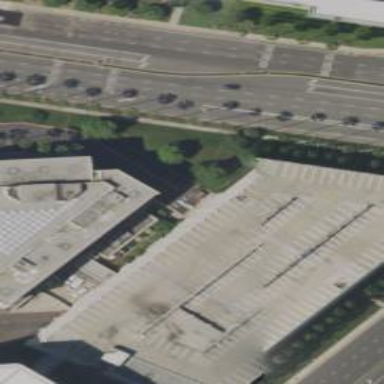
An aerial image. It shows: Multi-storey parking building.